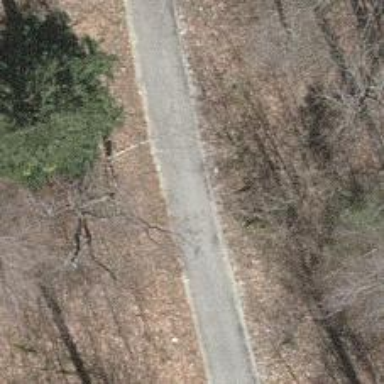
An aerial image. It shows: Unclassified road.